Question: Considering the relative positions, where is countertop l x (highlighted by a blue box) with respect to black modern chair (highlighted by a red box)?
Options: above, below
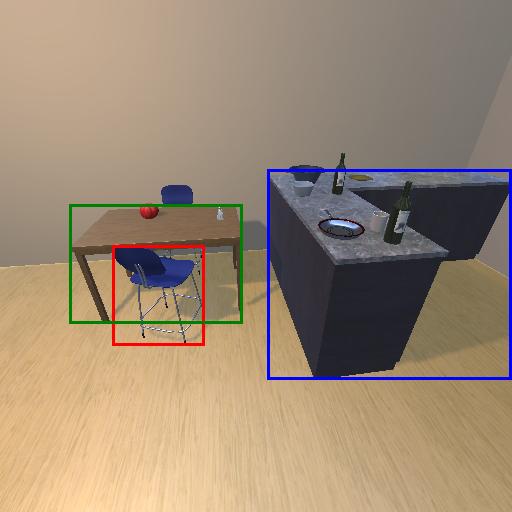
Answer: above